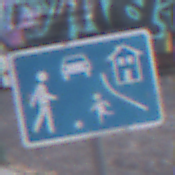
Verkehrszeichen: BeginnVerkehrsberuhigterBereich
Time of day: SunriseSunset
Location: Outdoor (Suburban)
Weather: PartlyCloudy
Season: NotSpecified
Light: Natural